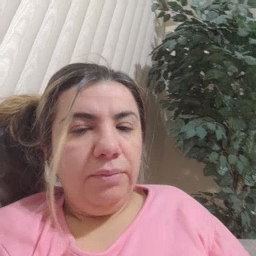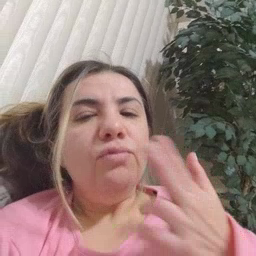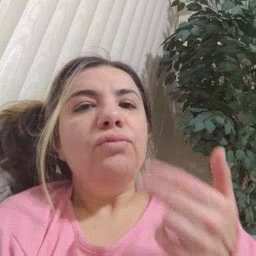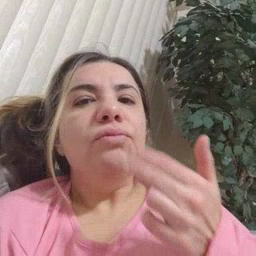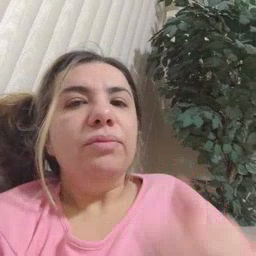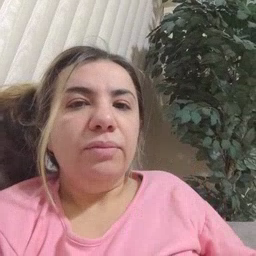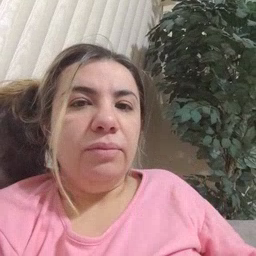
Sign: cute